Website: lowes
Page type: customer-info-address
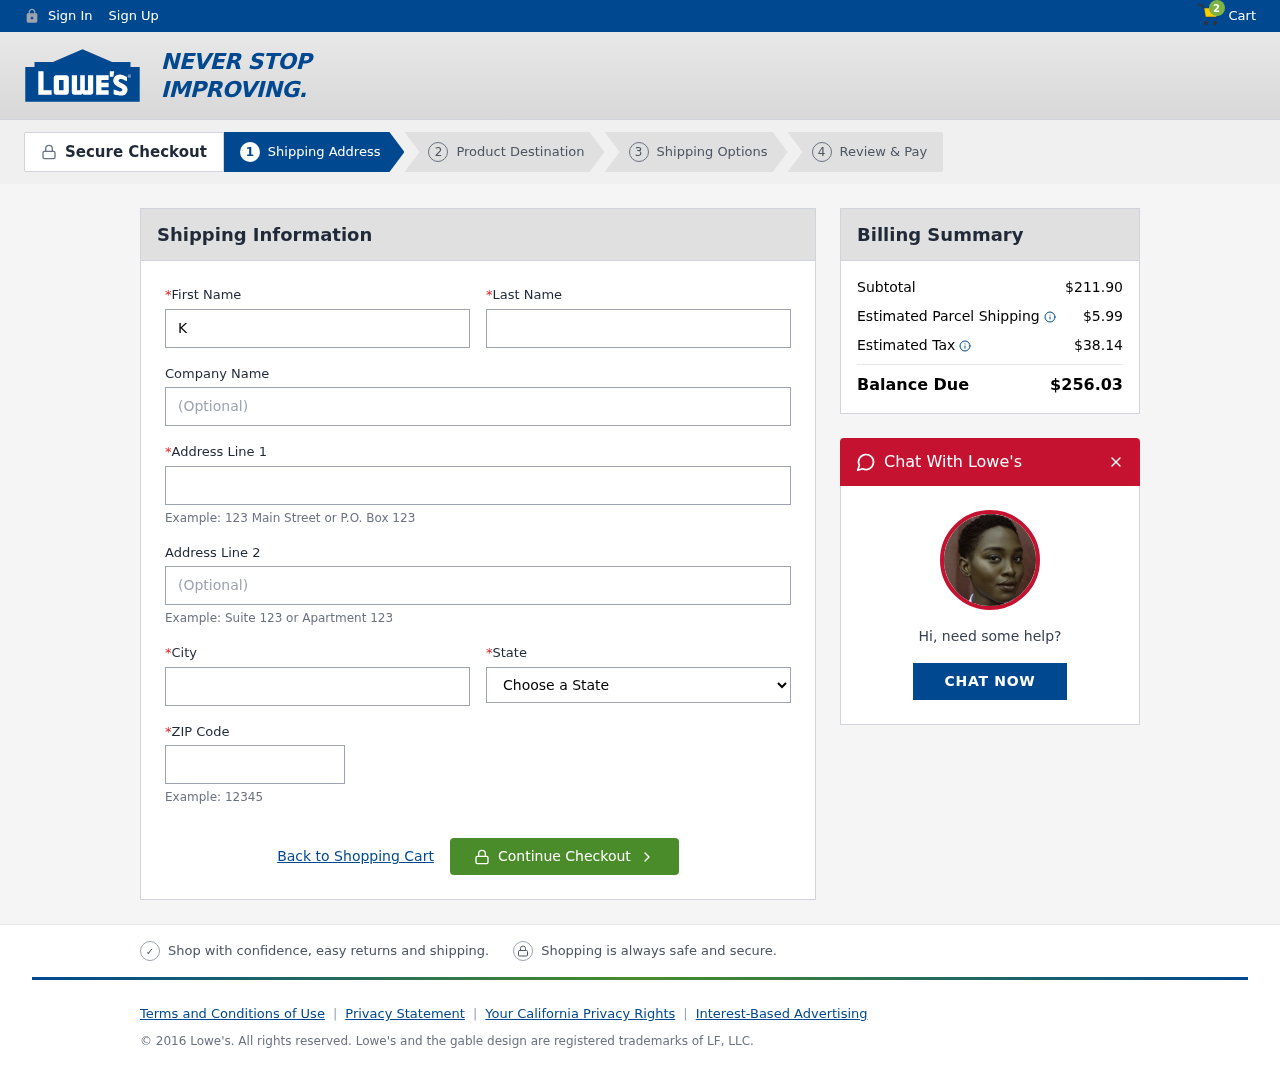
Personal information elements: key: PII_CITY
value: New Alanview
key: PII_COMPANY
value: Wood, Johnson and Ayers
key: PII_FIRSTNAME
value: Kristy
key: PII_LASTNAME
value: Beltran
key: PII_POSTCODE
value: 09770
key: PII_STATE
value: Arkansas
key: PII_STREET
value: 0277 Tanner Crossing
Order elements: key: ORDER_NUM_ITEMS
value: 2
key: ORDER_SUBTOTAL
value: $211.90
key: ORDER_SHIPPING_COST
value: $5.99
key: ORDER_TAX
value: $38.14
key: ORDER_TOTAL
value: $256.03